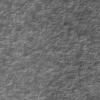
Label: not_dusty